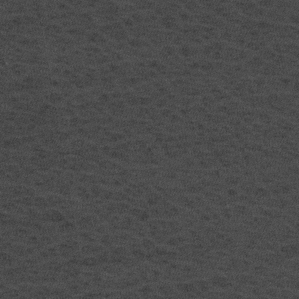
Label: frost